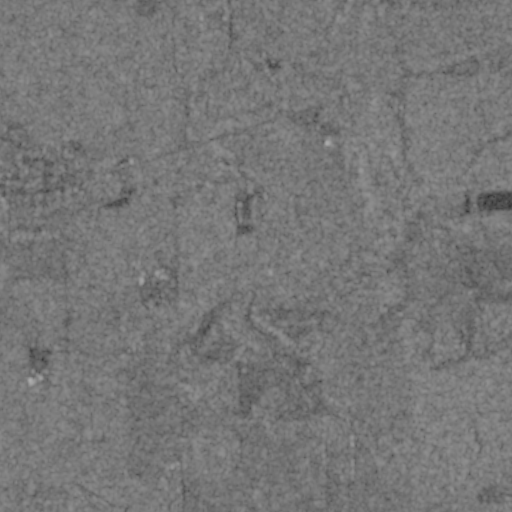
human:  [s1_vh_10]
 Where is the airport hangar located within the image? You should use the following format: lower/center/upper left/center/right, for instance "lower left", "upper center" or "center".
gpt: The airport hangar is located in the upper center of the image.
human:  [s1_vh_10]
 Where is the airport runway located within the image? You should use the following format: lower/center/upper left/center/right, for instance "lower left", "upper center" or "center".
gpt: The airport runway is located in the upper left of the image.
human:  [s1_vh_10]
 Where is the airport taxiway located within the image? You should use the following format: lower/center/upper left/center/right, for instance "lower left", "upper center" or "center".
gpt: The airport taxiway is located in the upper left of the image.
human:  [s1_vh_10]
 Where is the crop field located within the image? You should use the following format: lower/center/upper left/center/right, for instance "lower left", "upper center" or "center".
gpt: The crop field is located in the upper left of the image.
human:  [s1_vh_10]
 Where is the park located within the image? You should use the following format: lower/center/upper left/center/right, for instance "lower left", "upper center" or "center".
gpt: The park is located in the left of the image.
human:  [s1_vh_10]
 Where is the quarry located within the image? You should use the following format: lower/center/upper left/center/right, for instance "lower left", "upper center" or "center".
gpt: The quarry is located in the center of the image.
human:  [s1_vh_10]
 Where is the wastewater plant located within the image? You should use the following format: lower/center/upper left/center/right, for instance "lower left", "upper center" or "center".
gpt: The wastewater plant is located in the center left of the image.
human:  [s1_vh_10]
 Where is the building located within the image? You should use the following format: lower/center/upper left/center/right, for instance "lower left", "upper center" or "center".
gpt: There is no building in the image.

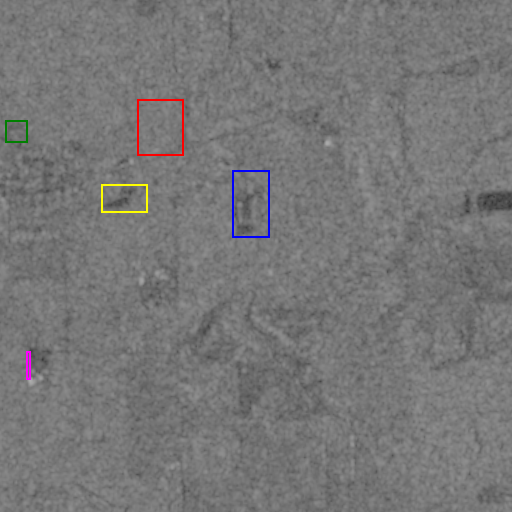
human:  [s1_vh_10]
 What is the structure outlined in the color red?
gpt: The structure outlined in red is a crop field.
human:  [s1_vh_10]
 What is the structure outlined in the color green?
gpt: The structure outlined in green is a park.
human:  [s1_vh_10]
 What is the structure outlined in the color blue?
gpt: The structure outlined in blue is a quarry.
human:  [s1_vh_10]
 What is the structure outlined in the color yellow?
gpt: The structure outlined in yellow is a wastewater plant.
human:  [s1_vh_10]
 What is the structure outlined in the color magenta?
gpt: The structure outlined in magenta is a building.
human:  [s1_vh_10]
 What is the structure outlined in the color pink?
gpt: There is no pink outline.